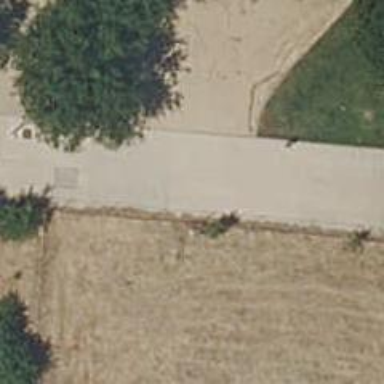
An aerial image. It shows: Footway surfaced with paving stones.